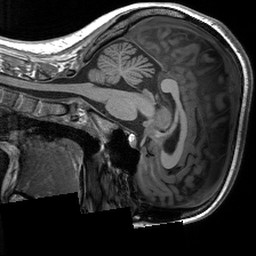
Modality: T1w
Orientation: sagittal
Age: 23
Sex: female
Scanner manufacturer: siemens
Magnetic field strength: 3 T
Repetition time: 2.3 s
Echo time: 0.00233 s